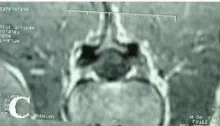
T1-weihted axial image demonstrating the intradural mass pushing the caudal roots to the side of the canal (C).
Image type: radiology (mri)